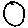
Label: moon